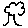
Label: tree